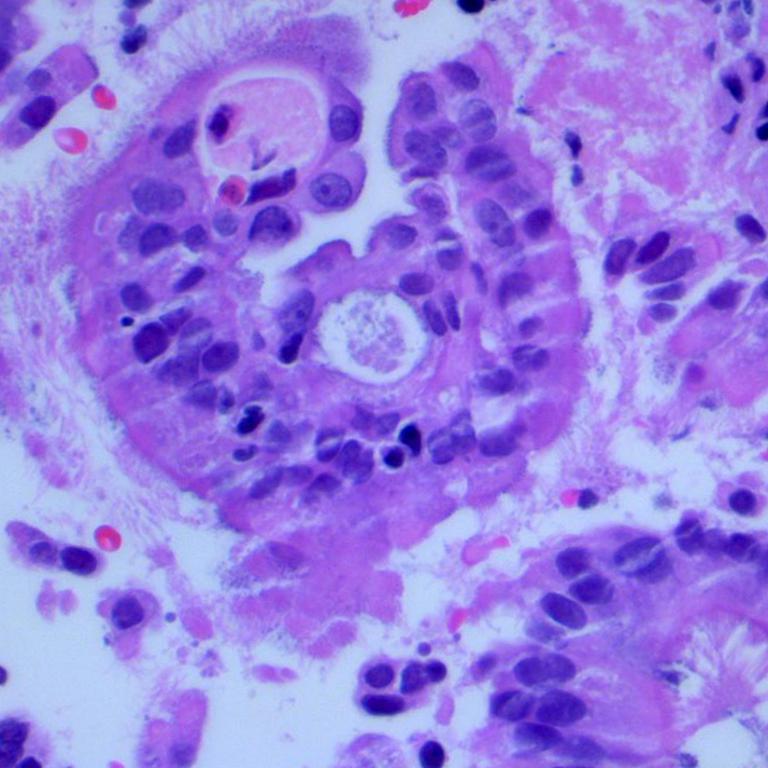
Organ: lung
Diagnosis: adenocarcinomas